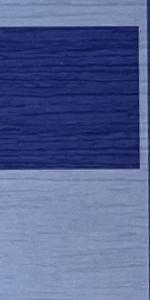
Label: Empty